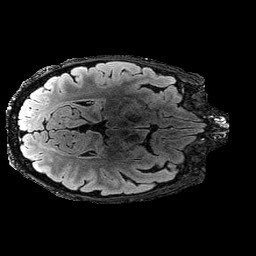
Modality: FLAIR
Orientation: axial
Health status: ill
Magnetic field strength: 3 T